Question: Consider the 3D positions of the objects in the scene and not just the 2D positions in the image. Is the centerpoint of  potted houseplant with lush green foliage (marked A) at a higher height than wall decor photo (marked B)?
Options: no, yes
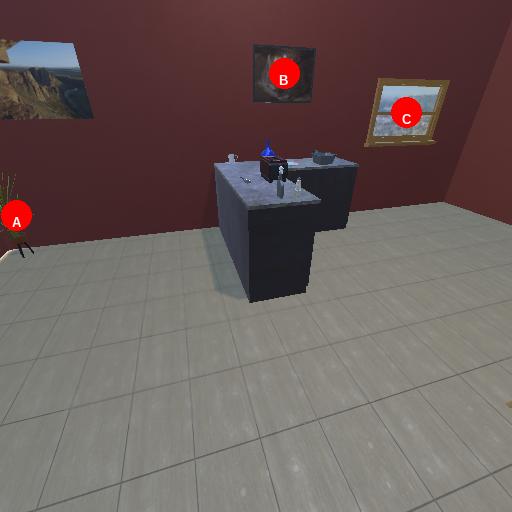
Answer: no